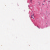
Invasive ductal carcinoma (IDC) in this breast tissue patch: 0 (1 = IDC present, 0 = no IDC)